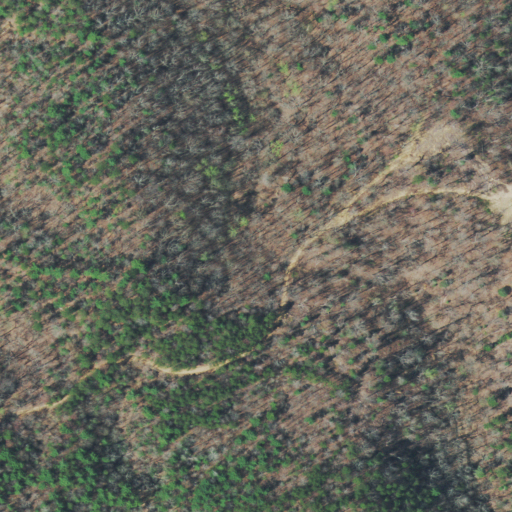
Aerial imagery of ridge(s) in Tennessee named Hogback Ridge containing deciduous forest, mixed forest, open development, and evergreen forest